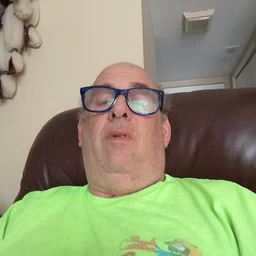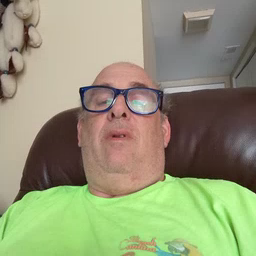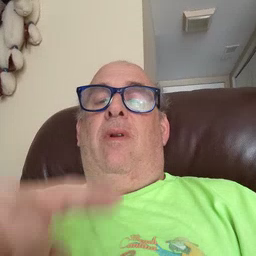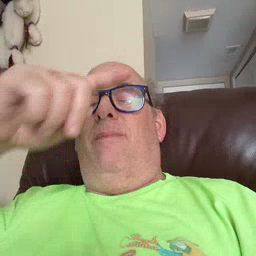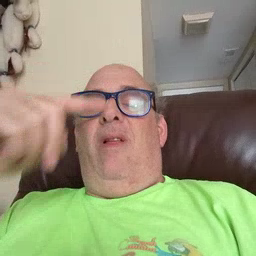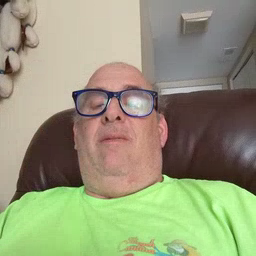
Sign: black